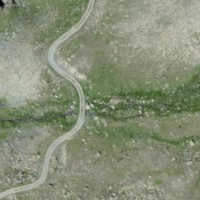
EUNIS habitat code: 26
Species observed at this site:
Aster alpinus